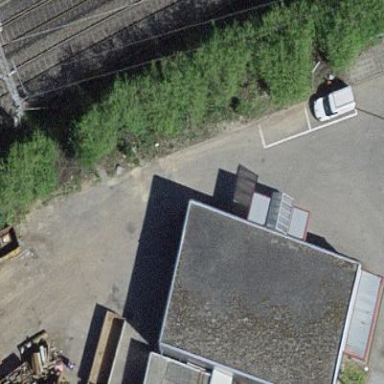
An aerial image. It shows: Warehouse building.